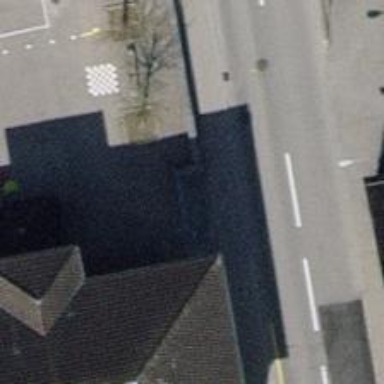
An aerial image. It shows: Cycle barrier.